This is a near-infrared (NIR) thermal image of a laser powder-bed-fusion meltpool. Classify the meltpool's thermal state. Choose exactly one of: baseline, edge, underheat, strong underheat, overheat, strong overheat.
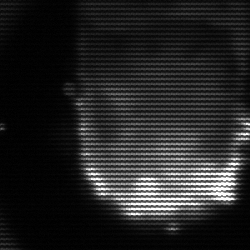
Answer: baseline